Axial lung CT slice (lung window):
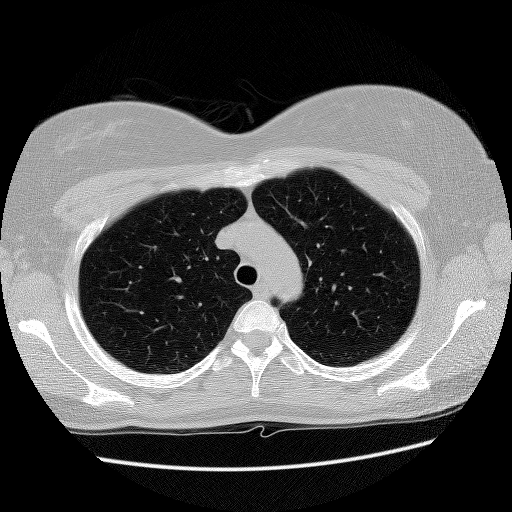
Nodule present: no